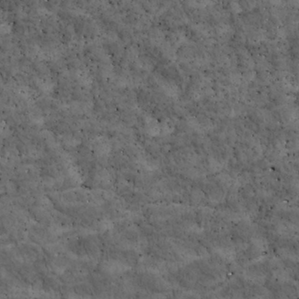
Label: non_frost